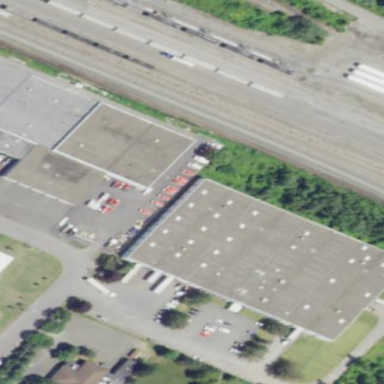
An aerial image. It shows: Warehouse building.